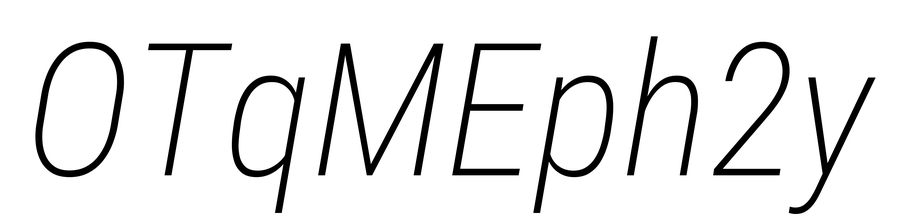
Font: Roboto-Italic_Condensed_ExtraLight_Italic